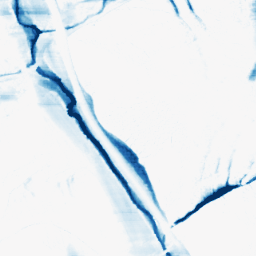
Category: morphological
Decomposition family: morphological_ellipse
Decomposition parameters: operation: closing
width: 5
height: 50
Upsampling method: sinc_blackman
Upsampling parameters: scale: 2
kernel_size: 4
Upsampling scale: 2